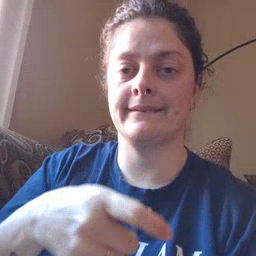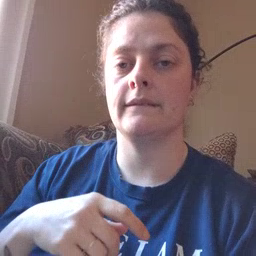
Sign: gift